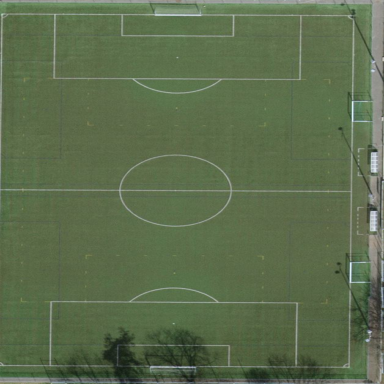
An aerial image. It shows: Recreation ground with soccer field.